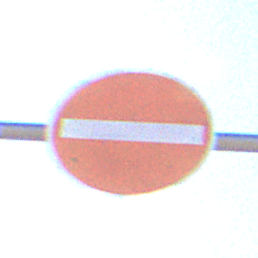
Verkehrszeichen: VerbotDerEinfahrt
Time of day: MorningAfternoon
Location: Outdoor (Suburban)
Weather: PartlyCloudy
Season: NotSpecified
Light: Natural